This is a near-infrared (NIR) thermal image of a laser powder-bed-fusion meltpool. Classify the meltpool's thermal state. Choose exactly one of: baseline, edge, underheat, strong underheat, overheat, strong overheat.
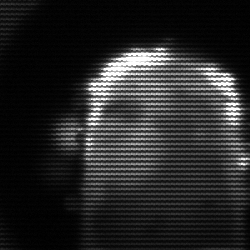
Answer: baseline